Interaction volume radius: 5 \u00c5
Interaction volume height: 20 \u00c5
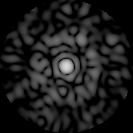
Disorder parameter: 0.8475